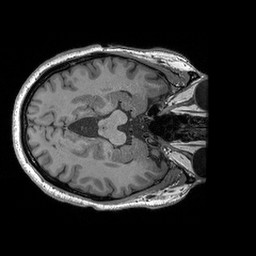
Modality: T1w
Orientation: axial
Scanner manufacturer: siemens
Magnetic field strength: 3 T
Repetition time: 2.3 s
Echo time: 0.00298 s